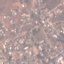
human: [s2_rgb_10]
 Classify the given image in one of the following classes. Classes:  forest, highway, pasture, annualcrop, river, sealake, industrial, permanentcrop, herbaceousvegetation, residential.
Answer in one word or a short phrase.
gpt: Residential